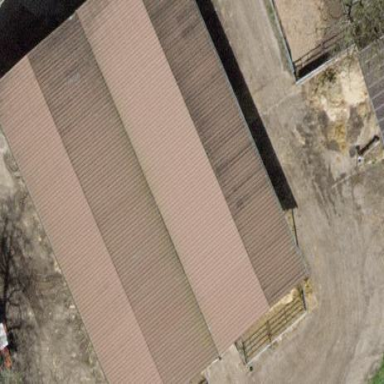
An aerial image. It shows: View of roof of building.